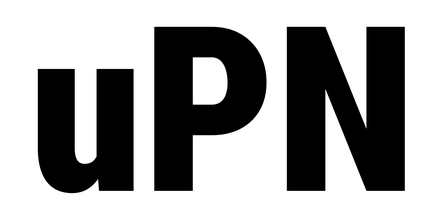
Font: Roboto_Condensed_Black